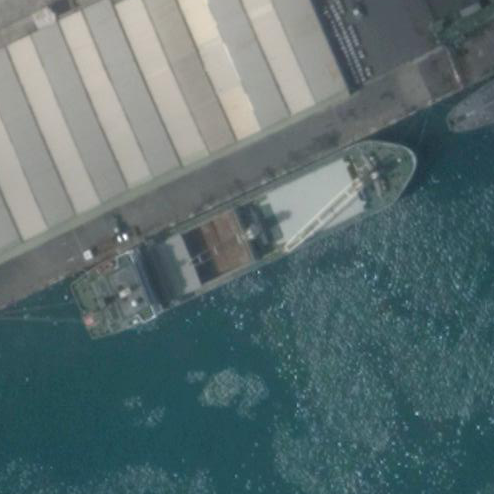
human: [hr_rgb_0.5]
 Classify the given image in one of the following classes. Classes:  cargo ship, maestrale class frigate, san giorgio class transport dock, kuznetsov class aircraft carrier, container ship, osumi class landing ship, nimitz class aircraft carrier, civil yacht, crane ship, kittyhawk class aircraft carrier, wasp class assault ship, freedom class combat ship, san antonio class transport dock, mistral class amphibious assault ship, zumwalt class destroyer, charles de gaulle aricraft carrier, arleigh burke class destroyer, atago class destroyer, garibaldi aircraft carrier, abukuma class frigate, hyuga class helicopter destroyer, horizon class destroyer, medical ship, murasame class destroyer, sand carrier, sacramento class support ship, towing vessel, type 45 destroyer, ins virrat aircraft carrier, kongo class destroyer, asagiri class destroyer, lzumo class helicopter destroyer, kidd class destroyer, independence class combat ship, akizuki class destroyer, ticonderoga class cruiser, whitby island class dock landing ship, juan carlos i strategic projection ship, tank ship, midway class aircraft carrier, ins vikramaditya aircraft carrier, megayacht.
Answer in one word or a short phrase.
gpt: Cargo ship